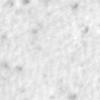
Label: no_change